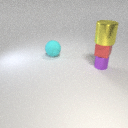
small purple metal cylinder below small red rubber cube